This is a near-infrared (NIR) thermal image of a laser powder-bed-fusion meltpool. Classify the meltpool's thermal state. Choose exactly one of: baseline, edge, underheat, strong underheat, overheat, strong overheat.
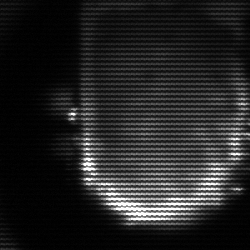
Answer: baseline